Aerial crown-view tile of a tropical tree (Barro Colorado Island, Panama), acquired 20250818:
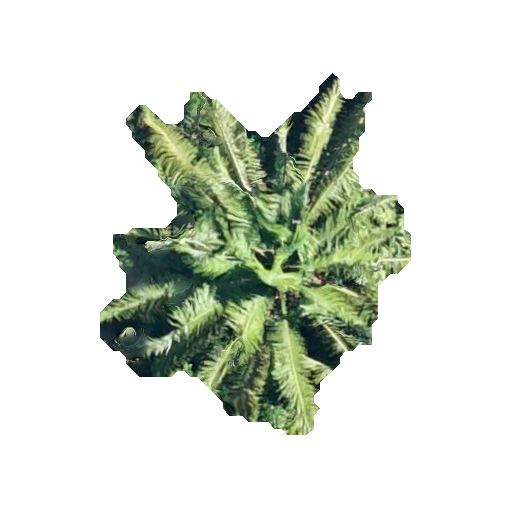
Species: Attalea butyracea
GBIF accepted scientific name: Attalea butyracea
Crown area: 98.718 m²